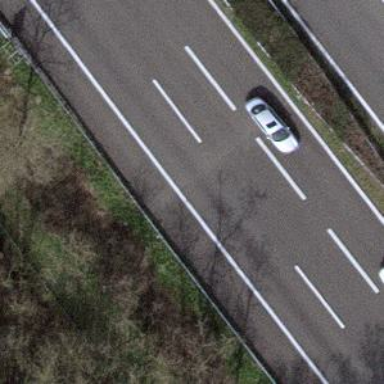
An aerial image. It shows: Guard rail as barrier.